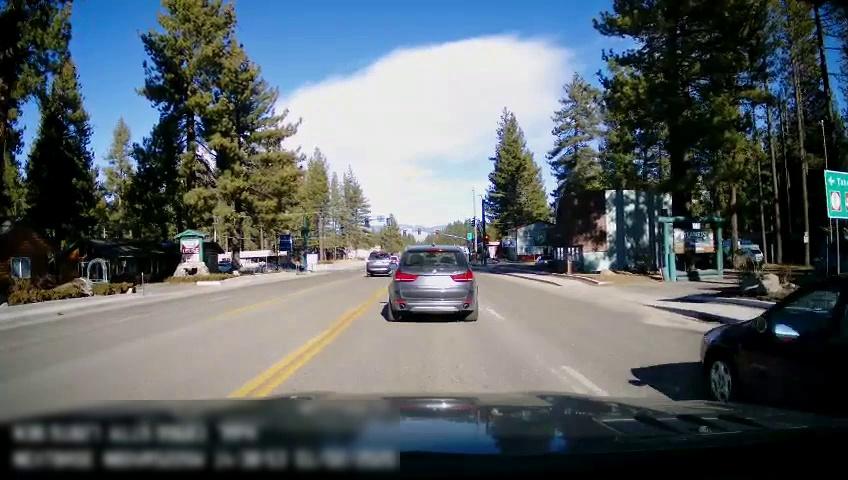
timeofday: Day
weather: Sunny
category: Drivable Space
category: Vehicles | SUV
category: Vehicles | SUV
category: Vehicles | Car
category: Vehicles | SUV
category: Lanes | Opposite Lane
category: Lanes | Opposite Lane
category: Lanes | Current Lane
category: Traffic | Signs